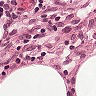
Metastatic tissue present: no